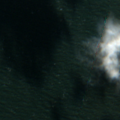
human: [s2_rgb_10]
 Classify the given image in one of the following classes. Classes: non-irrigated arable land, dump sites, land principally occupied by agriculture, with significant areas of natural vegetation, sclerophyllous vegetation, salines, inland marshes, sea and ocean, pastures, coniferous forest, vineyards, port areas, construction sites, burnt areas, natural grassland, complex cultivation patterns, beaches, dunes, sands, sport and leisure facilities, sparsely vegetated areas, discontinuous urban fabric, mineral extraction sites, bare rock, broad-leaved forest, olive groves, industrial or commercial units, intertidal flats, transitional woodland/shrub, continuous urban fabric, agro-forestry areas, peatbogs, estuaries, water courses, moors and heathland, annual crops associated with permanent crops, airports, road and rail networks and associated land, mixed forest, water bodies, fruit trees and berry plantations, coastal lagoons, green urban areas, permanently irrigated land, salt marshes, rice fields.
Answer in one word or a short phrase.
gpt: sea and ocean